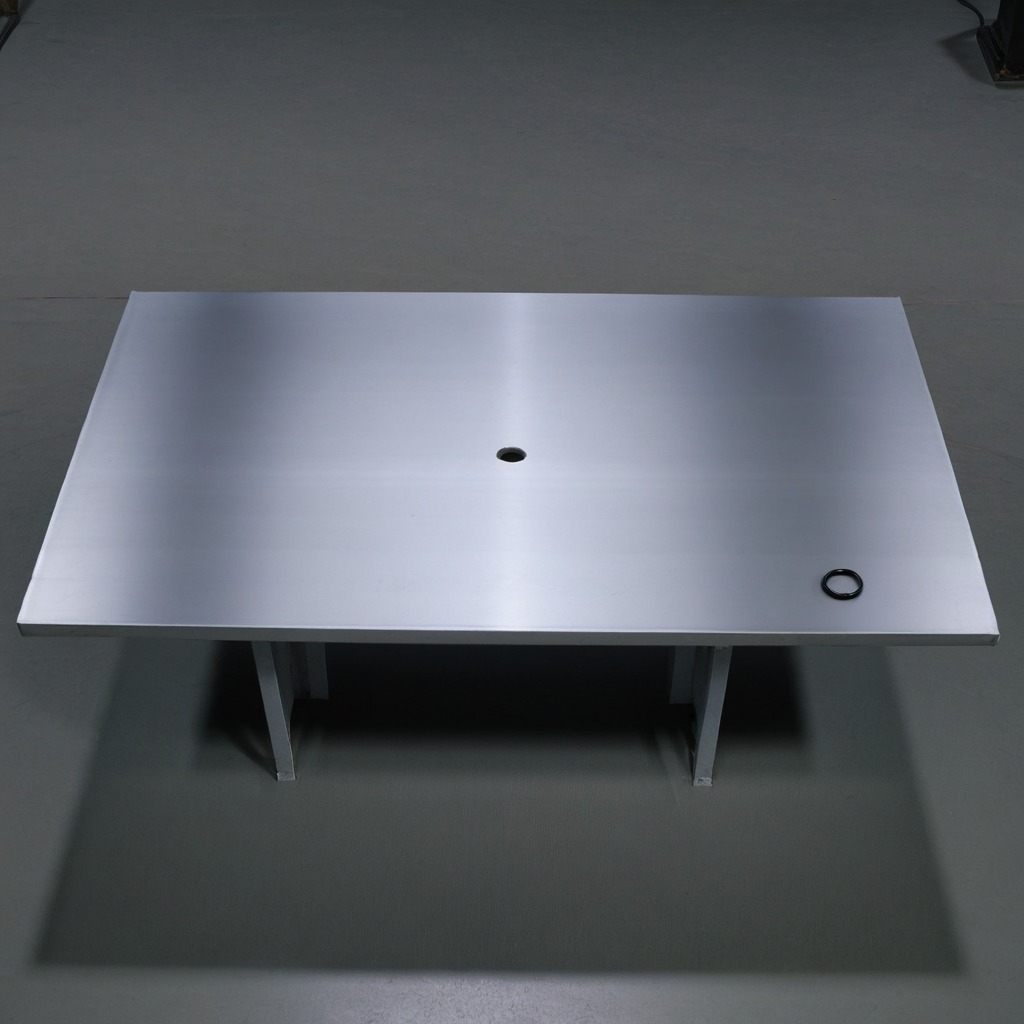
A rubber O-ring is lying on the tabletop.